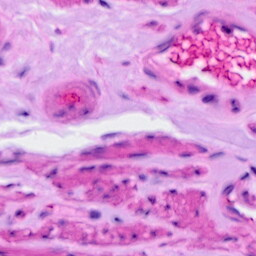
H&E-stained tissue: Ovarian